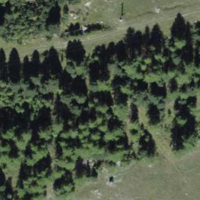
EUNIS habitat code: 43
Species observed at this site:
Hesperia comma
Plebejus argus
Campanula persicifolia
Cyaniris semiargus
Aglais urticae
Parnassia palustris